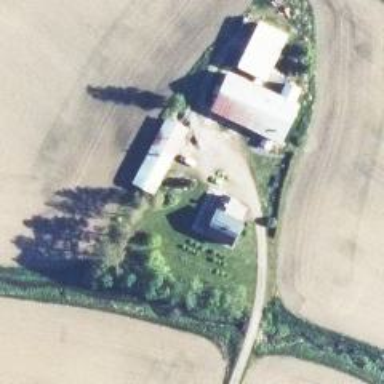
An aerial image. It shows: Farm.